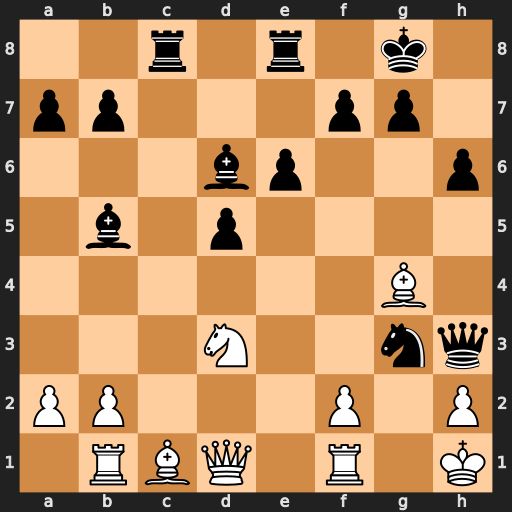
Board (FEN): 2r1r1k1/pp3pp1/3bp2p/1b1p4/6B1/3N2nq/PP3P1P/1RBQ1R1K
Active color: w
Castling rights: -
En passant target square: -
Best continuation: fxg3 Bxd3 Bxh3